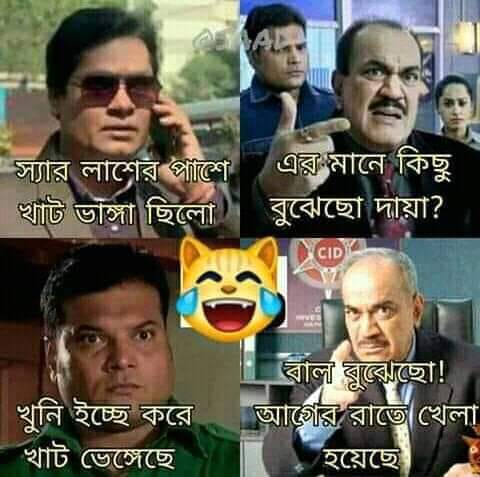
Caption: স্যার লাশের পাশে খাট ভাঙা ছিলো   এর মানে কিছু বুঝছো দয়া?  খুনি ইচ্ছে করে খাট ভেঙ্গেছে    বাল বুঝছো ! আগের রাতে খেলা হয়েছে
Label: non-hate